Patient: sex F, age 66
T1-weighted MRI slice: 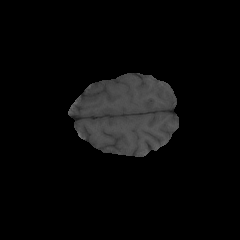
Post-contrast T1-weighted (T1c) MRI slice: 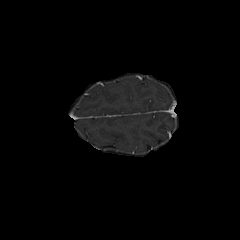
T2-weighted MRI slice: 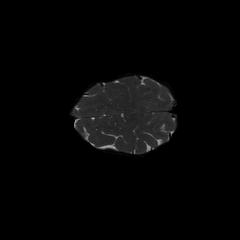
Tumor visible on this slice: no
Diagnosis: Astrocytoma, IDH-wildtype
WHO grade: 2